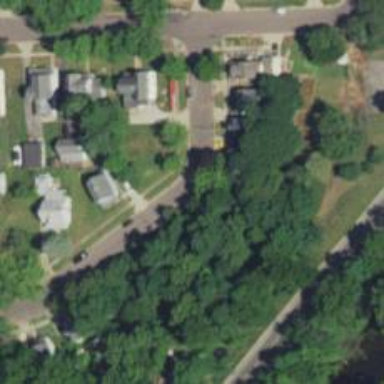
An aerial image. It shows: Residential road.